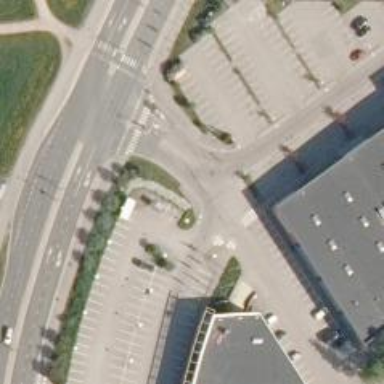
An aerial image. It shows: Paved footway made of asphalt.